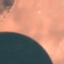
Land use / land cover: AnnualCrop